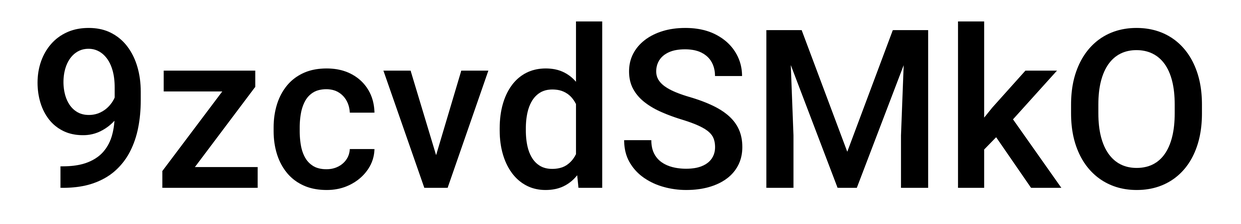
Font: Roboto_Medium